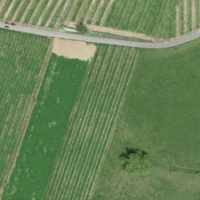
EUNIS habitat code: 40
Species observed at this site:
Medicago sativa